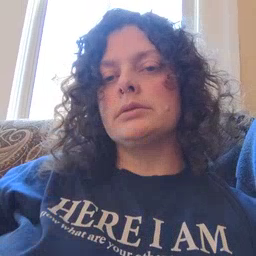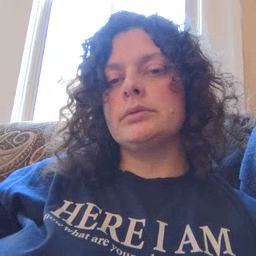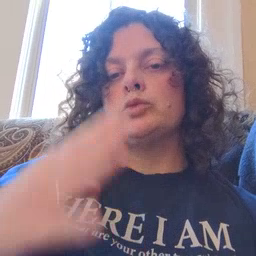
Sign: hot